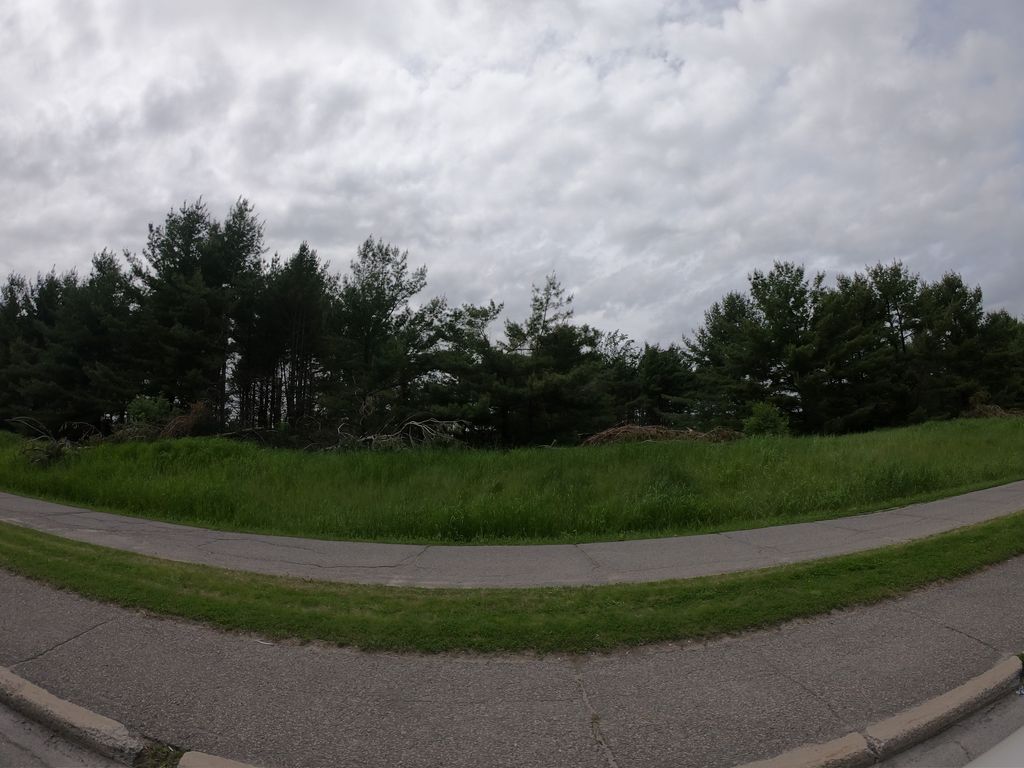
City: ottawa-gatineau